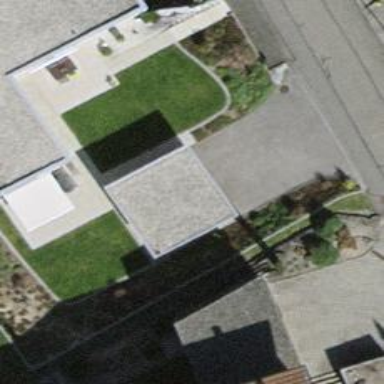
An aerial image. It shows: Garage.